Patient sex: M
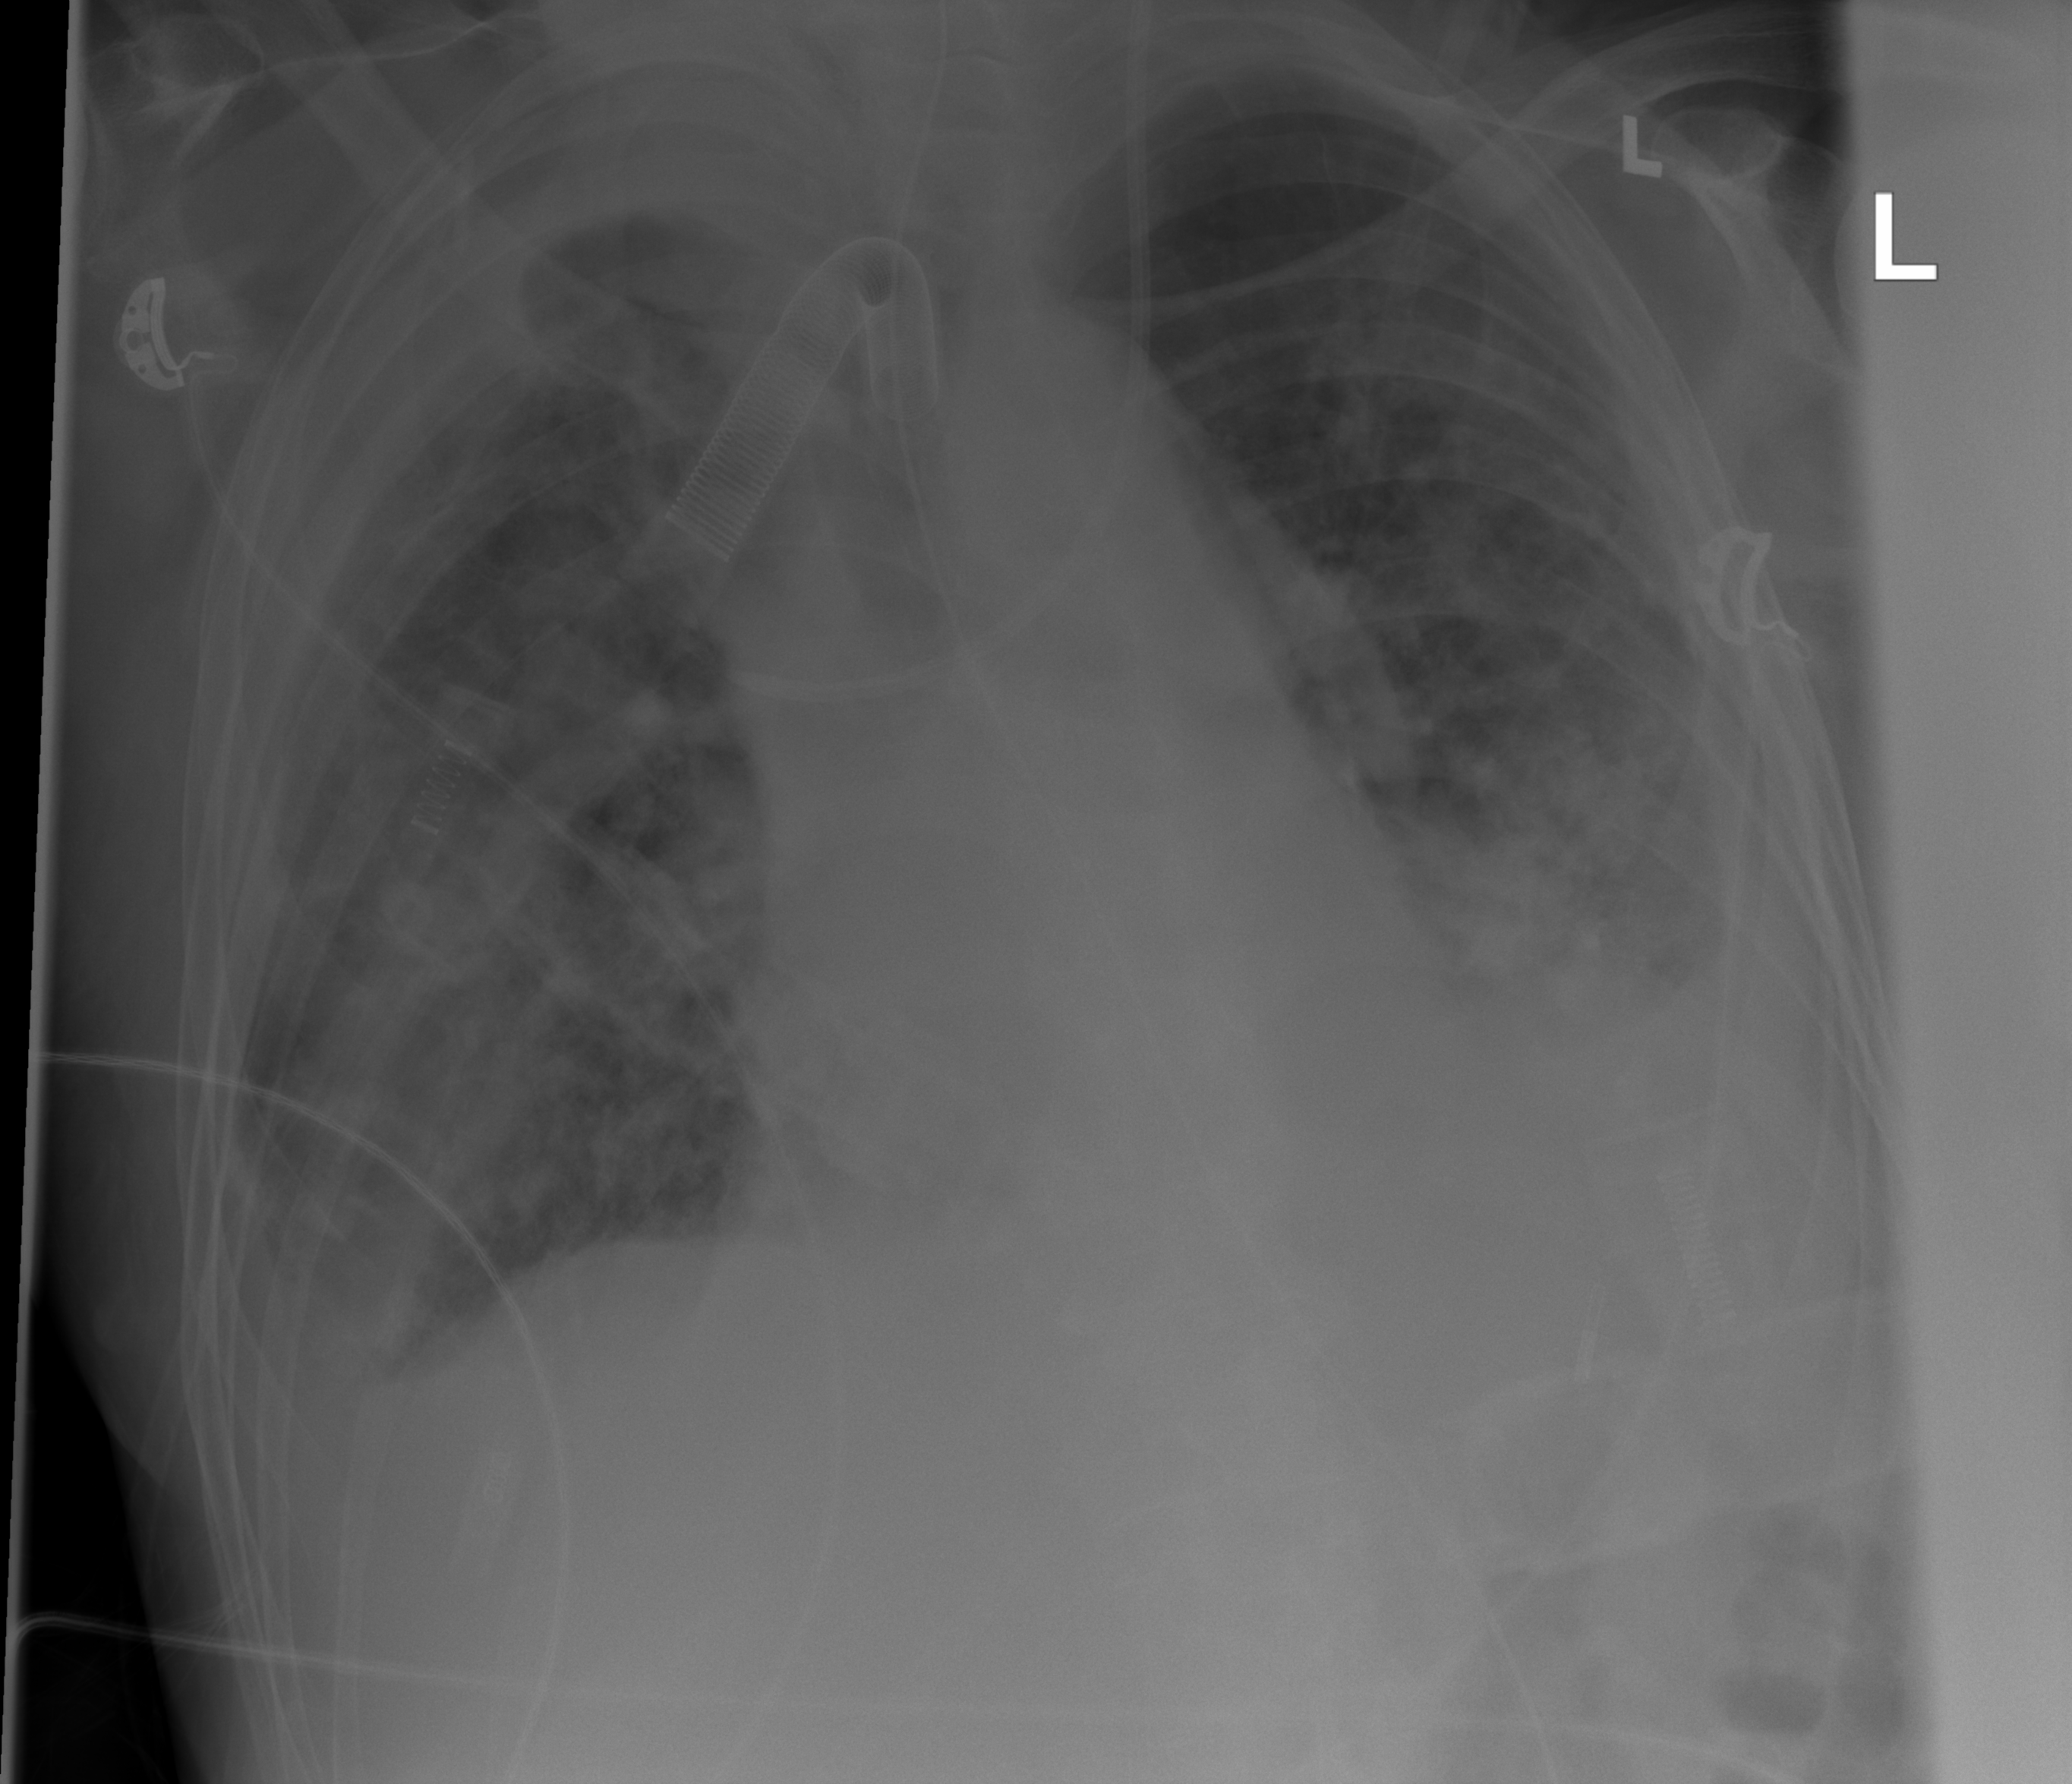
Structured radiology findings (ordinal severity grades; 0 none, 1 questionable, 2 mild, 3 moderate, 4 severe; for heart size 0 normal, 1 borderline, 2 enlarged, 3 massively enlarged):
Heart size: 2
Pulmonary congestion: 2
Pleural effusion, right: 2
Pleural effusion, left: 3
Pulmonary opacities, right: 3
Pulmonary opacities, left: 3
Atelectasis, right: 2
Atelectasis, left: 2